Question: I'm using android studio 0.2.3 with gradle 0.5 and added the ormlite dependency to the 'build.gradle' file as follows:
'''
compile 'com.j256.ormlite:ormlite-android:4.9'
'''
Gradle downloaded two jar files: 'ormlite-android.jar' and 'ormlite-core.jar'. The problem is, that the jar files contain identically named classes. So I get the following well known exception:
'''
UNEXPECTED TOP-LEVEL EXCEPTION:
java.lang.IllegalArgumentException: already added: Lcom/j256/ormlite/dao/BaseDaoImpl$1;
'''
Some other solution for the same problem with maven <URL>, suggesting to exclude the 'ormlite-core.jar'. This should work if all classes from 'ormlite-core.jar' are included in 'ormlite-android.jar' - I didn't check this btw. In that case, I don't understand why the ormlite-core is in this ormlite android dependency package... I'm explicitly adding ormlite-android, as you can see in the snippet above.
But how to exclude the ormlite-core.jar in gradle. Everything I found was for gradle 1.6, but android studio uses gradle 0.5 - or is this just the version of the android gradle wrapper?
.:EDIT:.
To make the dependencies clearer, I add my 'build.gradle' file:
'''
buildscript {
repositories {
mavenCentral()
}
dependencies {
classpath 'com.android.tools.build:gradle:0.5.+'
}
}
apply plugin: 'android'
repositories {
mavenCentral()
}
dependencies {
compile 'com.android.support:support-v4:18.0.+'
compile 'com.android.support:appcompat-v7:18.0.+'
compile 'com.google.android.gms:play-services:3.1.+'
compile 'com.j256.ormlite:ormlite-android:4.9'
}
android {
compileSdkVersion 18
buildToolsVersion "18.0.1"
defaultConfig {
minSdkVersion 10
targetSdkVersion 18
}
}
'''
Why I think there are same classes in the two ormlite libs? ==> See the screenshot.
Aren't the opened packages identical? Even the source is. The only distinct classes I found were 'SqliteAndroidDatabaseType' and those in the 'com.j256.ormlite.android' package.

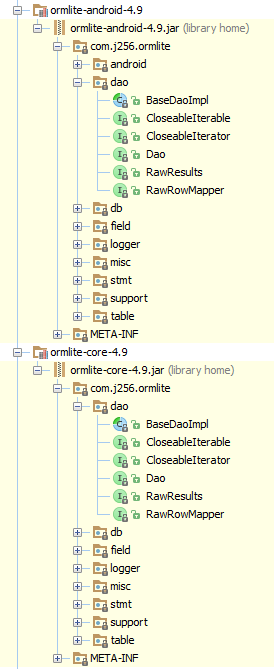
Answer: The ormlite-android jar you're using is definitely wrong. My guess is that someone built it incorrectly with ormlite-core exported, which is why you're getting the merge conflicts. If you <URL>, it isn't supposed to have most of those packages/classes included.
I'm not sure how the ormlite-android versioning works, but it looks like 4.46 is the actual latest version (updated 29-Jul-2013), not 4.9 (updated 26-Jan-2011). I'd recommend using 4.46 instead (that's what works for me) with:
'''
'com.j256.ormlite:ormlite-android:4.46'
'''